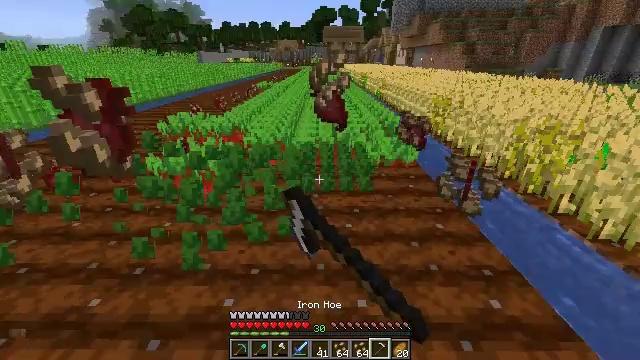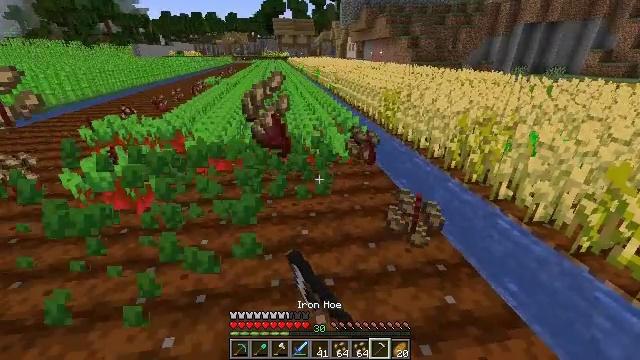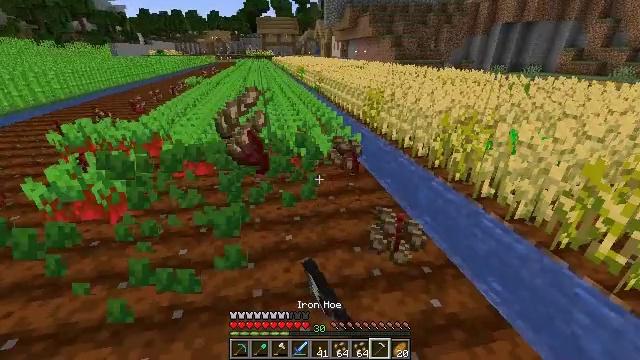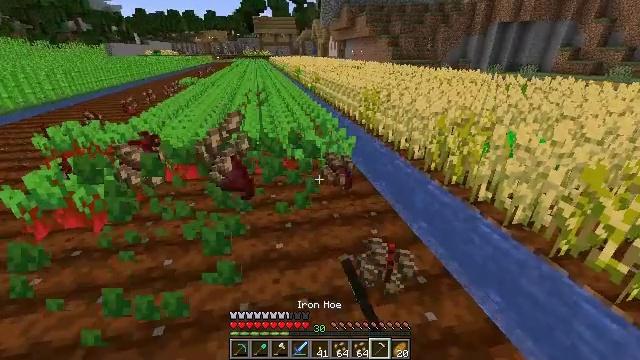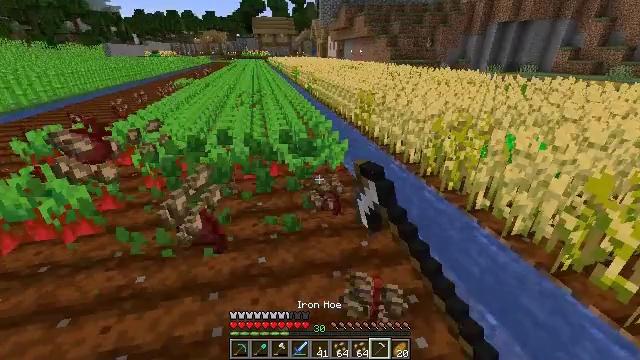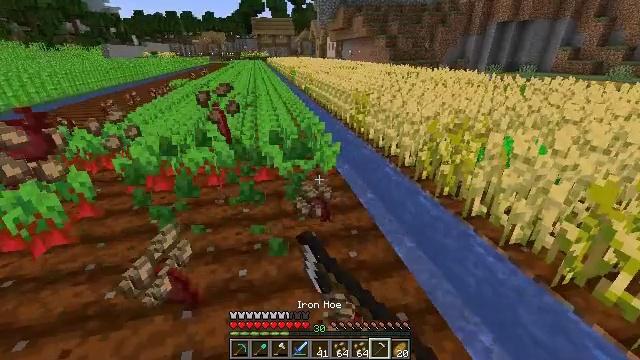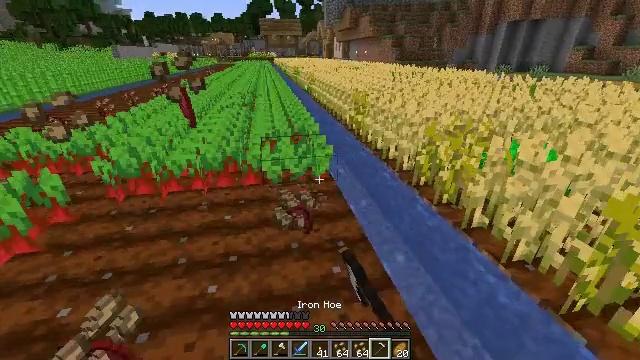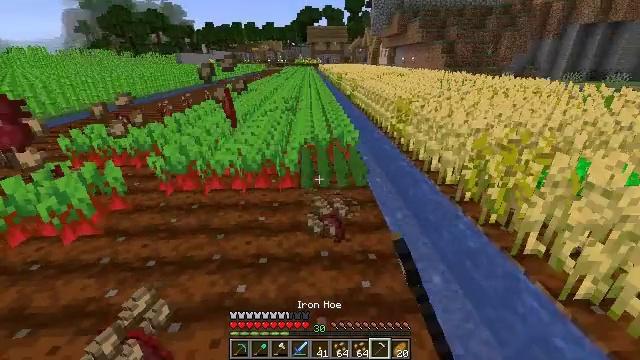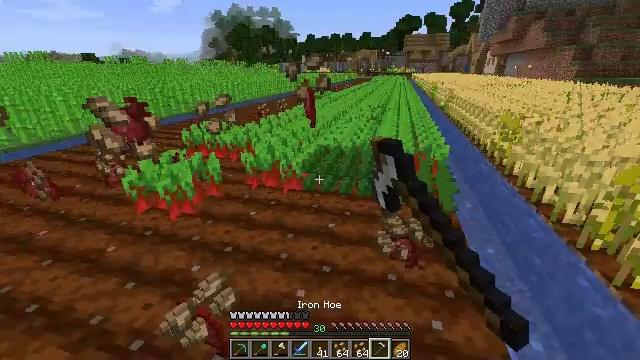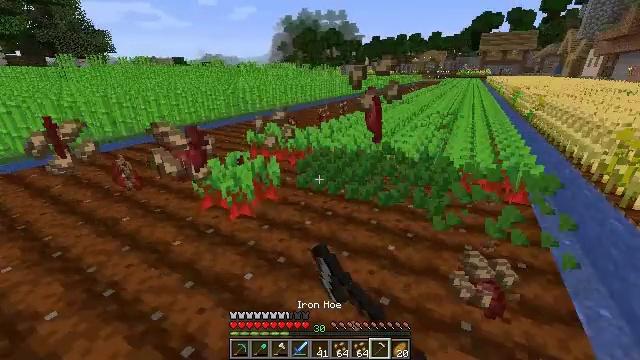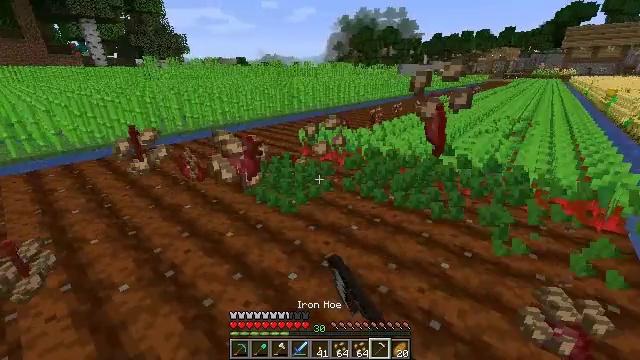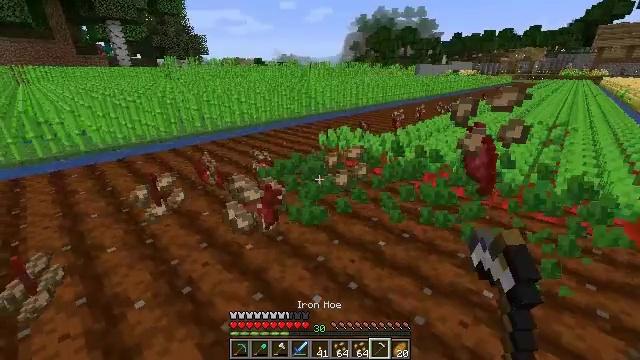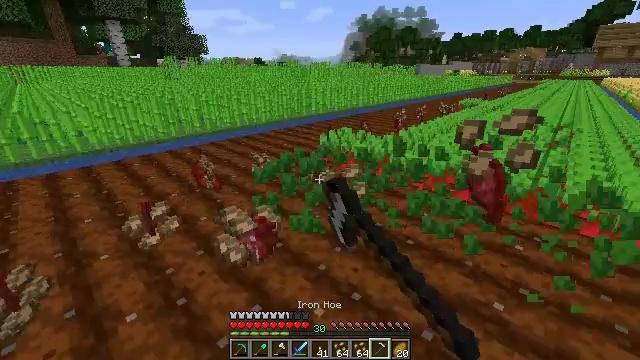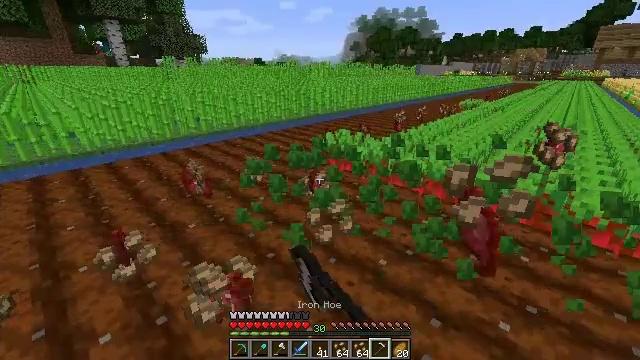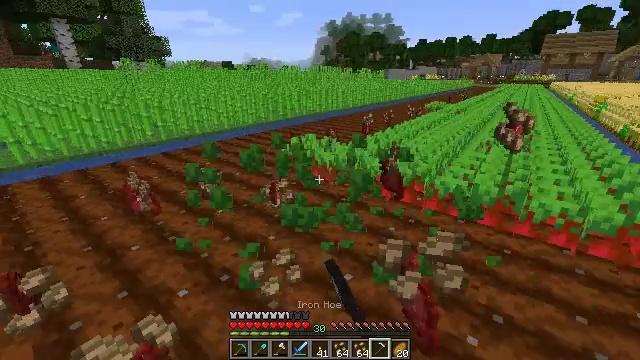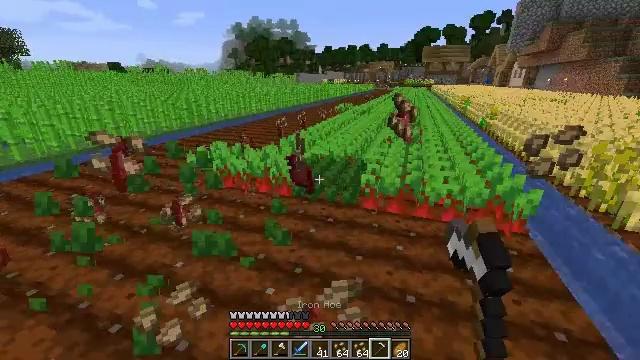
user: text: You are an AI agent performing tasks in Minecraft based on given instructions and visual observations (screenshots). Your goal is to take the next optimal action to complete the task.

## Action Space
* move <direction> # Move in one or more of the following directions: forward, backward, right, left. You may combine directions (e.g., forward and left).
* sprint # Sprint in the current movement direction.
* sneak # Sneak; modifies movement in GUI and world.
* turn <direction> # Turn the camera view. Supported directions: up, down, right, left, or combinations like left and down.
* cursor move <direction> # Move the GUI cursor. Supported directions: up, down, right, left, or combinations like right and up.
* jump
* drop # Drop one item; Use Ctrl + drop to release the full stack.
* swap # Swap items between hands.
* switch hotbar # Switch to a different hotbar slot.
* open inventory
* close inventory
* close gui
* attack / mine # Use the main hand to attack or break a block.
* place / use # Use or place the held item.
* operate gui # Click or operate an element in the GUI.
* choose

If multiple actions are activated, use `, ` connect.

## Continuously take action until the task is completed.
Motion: motion action
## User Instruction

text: Gather beetroots by breaking the plants.
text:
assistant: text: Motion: move forward and move right, turn right and down, attack / mine
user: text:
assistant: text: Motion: move forward and move right, turn right, attack / mine
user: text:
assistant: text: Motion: move forward and move right, attack / mine
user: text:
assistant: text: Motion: move forward and move right, attack / mine
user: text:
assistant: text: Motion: move forward and move right, attack / mine
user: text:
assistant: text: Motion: move forward and move right, turn left, attack / mine
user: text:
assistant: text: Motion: move forward and move left, turn left and up, attack / mine
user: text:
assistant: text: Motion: move forward and move left, turn left and up, attack / mine
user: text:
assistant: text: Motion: move forward and move left, turn left, attack / mine
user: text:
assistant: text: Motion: move forward and move left, turn left, attack / mine
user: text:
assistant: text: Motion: move forward and move left, turn left, attack / mine
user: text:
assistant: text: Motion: move forward and move right, attack / mine
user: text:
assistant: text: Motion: move forward and move right, attack / mine
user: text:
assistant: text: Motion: move forward and move right, turn right, attack / mine
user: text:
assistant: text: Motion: move forward and move right, turn right, attack / mine
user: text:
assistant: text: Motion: move forward and move right, turn right, attack / mine
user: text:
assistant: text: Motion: move forward and move right, turn right, attack / mine
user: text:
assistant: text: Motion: move forward and move right, turn right, attack / mine
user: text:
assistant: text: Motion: move forward and move right, turn right, attack / mine
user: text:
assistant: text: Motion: move forward and move right, attack / mine
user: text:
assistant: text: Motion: move forward and move right, attack / mine
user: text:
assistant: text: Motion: move forward, turn left, attack / mine
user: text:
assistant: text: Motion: move forward and move left, turn left, attack / mine
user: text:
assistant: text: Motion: move forward and move left, turn left, attack / mine
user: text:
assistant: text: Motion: move forward and move left, turn left, attack / mine
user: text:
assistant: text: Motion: move forward and move left, turn left, attack / mine
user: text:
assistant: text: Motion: move forward and move right, turn left, attack / mine
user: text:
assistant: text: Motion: move right, turn left, attack / mine
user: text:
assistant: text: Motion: move right, attack / mine
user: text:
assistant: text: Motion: move right, attack / mine